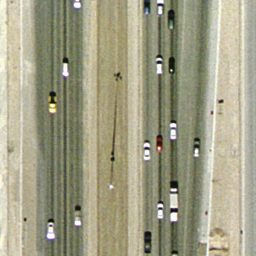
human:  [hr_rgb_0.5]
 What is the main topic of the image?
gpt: freeway